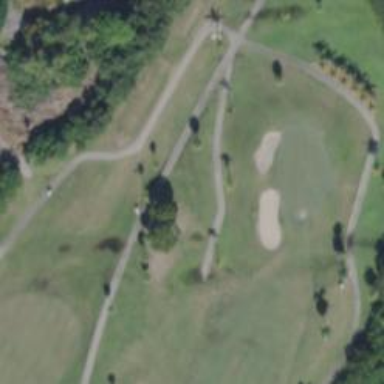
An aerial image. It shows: Path designated for golf carts.